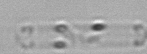
Label: Cerataulina_pelagica